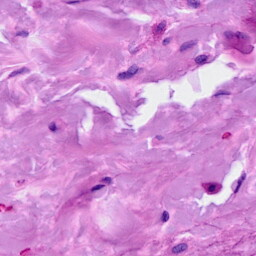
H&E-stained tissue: Breast